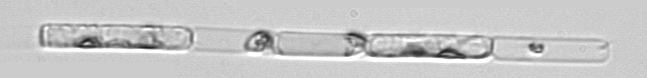
Label: Guinardia_delicatula_TAG_internal_parasite